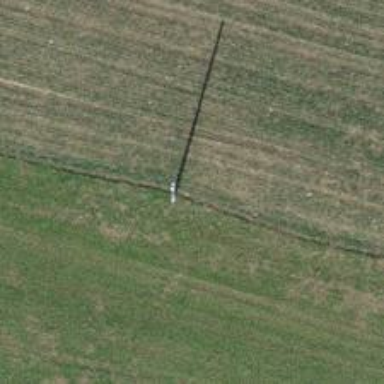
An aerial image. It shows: Power pole.